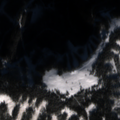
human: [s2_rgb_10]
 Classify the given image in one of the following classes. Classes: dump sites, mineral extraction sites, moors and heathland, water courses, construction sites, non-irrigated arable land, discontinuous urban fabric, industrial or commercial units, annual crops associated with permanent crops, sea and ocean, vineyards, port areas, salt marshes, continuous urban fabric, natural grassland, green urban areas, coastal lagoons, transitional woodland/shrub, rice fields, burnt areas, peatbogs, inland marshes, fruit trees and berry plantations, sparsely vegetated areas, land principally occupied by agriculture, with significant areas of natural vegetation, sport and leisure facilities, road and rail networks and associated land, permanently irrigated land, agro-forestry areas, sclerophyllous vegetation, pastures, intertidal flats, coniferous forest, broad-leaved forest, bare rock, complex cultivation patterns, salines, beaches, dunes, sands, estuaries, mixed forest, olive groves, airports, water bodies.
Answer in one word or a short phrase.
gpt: coniferous forest, natural grassland